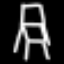
Label: chair